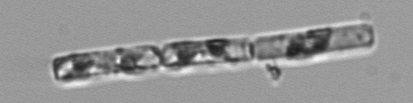
Label: Guinardia_delicatula